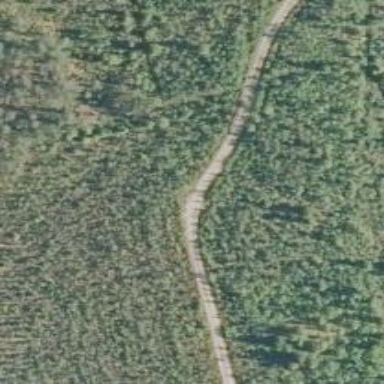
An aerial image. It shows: View of road.